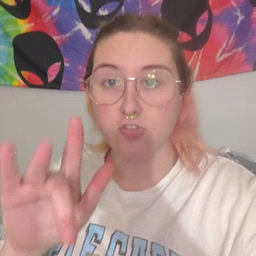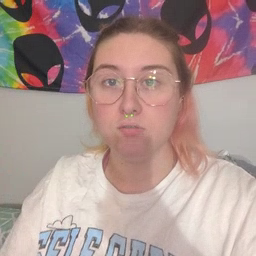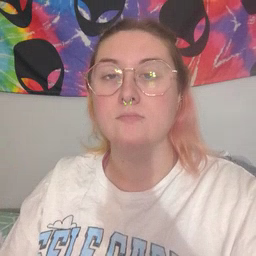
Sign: touch